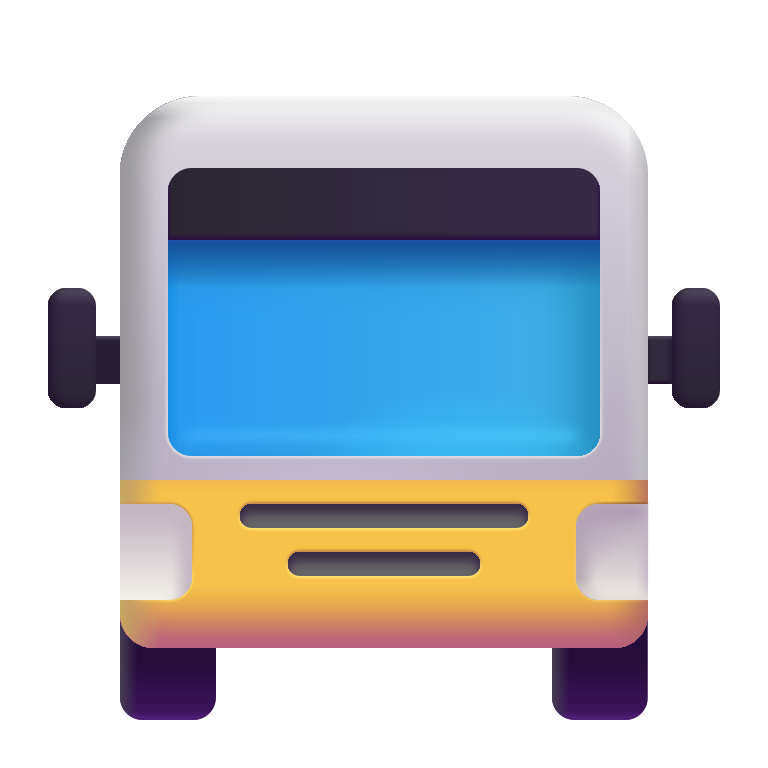
oncoming bus color